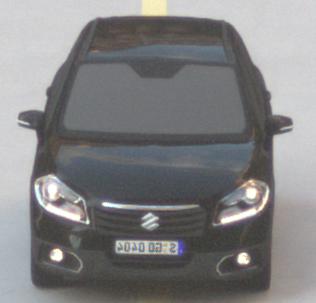
Make: Suzuki
Model: SX4 S-Cross 1.6
Detailed model: SX4 (II) S-Cross
Model produced from: 2013/10
Model produced until: 2015/08
Doors: 5
Color: black
Road condition: dry road
Daytime: sunrise or sunset
Contrast: low contrast